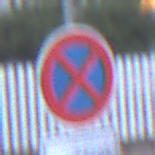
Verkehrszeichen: AbsolutesHalteverbot
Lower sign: ZeitangabenMitBeschraenkungAufWochentage1
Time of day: SunriseSunset
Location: Outdoor (Urban)
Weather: PartlyCloudy
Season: NotSpecified
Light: Natural